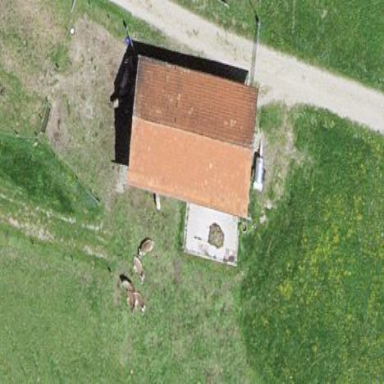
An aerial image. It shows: Stable building.